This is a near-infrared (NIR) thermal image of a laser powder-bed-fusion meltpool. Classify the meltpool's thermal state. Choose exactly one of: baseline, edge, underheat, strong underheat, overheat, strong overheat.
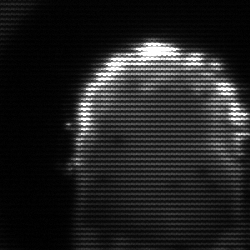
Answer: baseline